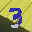
Label: 3